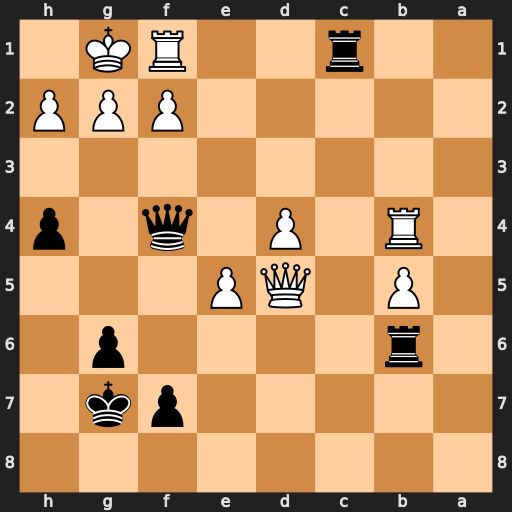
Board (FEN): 8/5pk1/1r4p1/1P1QP3/1R1P1q1p/8/5PPP/2r2RK1
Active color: b
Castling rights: -
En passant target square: -
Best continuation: Rxf1+ Kxf1 Qc1+ Ke2 Qc2+